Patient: sex F, age 67
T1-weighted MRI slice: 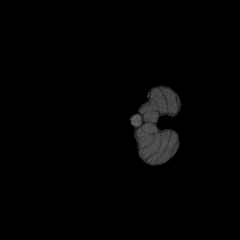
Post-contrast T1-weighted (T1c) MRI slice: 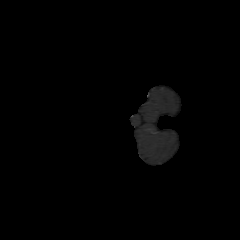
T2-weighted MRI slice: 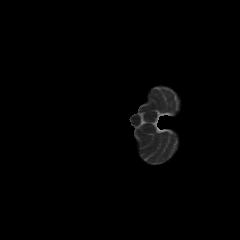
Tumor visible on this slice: no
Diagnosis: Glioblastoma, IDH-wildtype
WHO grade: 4